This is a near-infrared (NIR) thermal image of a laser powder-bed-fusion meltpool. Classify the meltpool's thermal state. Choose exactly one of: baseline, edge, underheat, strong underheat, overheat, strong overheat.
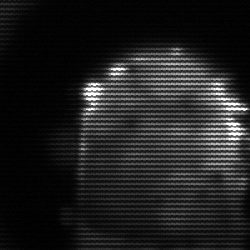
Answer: baseline